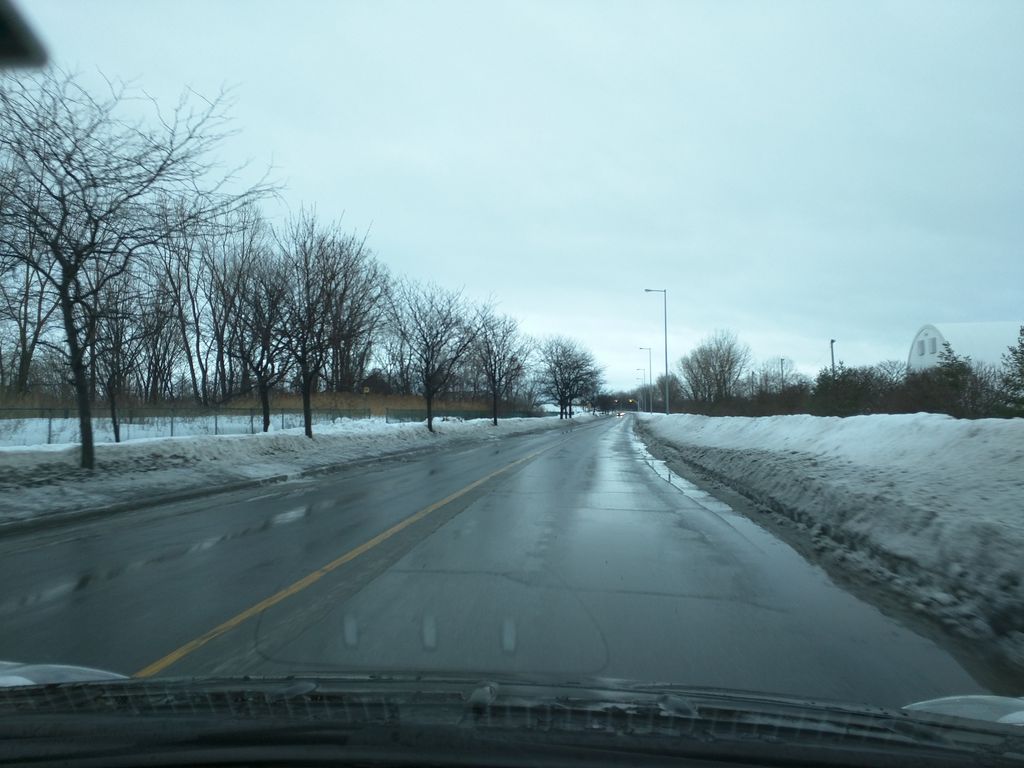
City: montreal